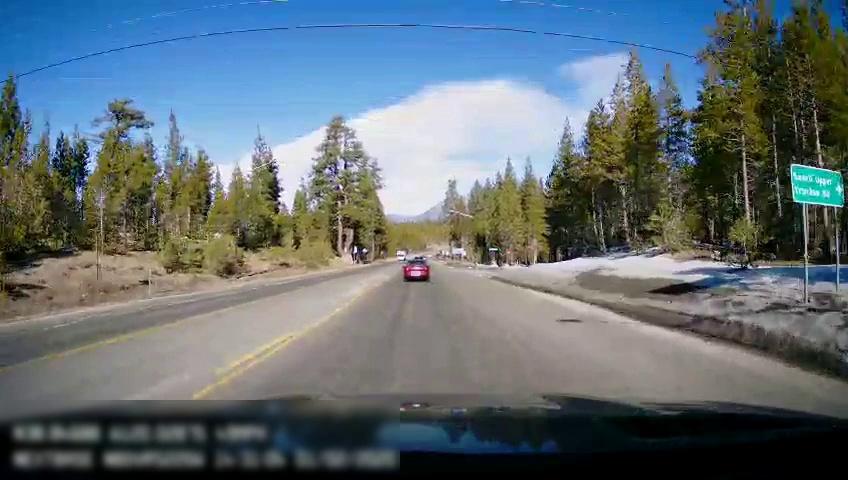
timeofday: Day
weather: Sunny
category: Drivable Space
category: Vehicles | Car
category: Vehicles | SUV
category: Vehicles | Other LV
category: Lanes | Opposite Lane
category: Lanes | Current Lane
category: Traffic | Signs
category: Traffic | Signs